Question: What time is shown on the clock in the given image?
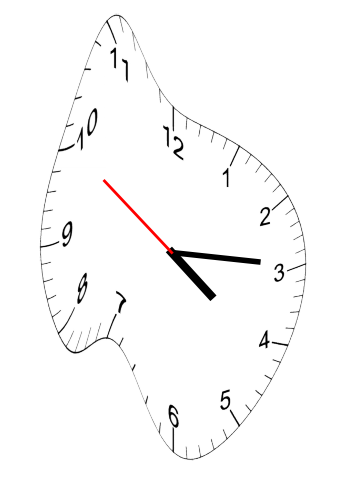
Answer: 04:14:50